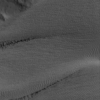
Label: not_dusty